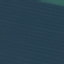
Land use / land cover: AnnualCrop